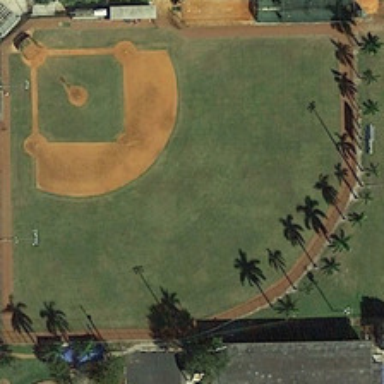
Some green trees are around a baseball field .